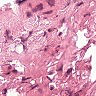
Metastatic tissue present: no